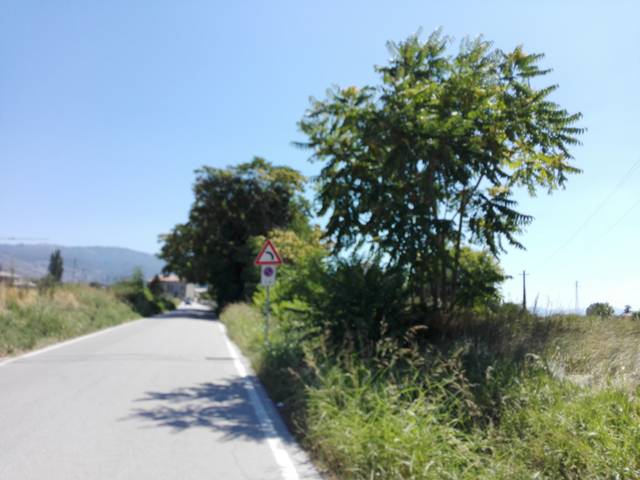
Region: Italy
Coordinates: 42.949, 12.683